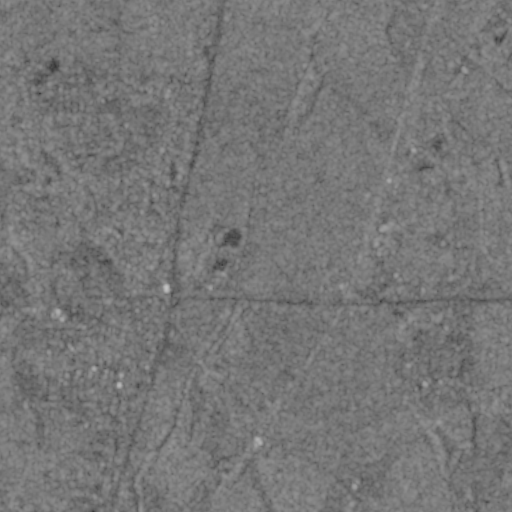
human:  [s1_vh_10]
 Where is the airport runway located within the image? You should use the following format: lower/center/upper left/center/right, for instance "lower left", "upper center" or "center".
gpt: The airport runway is located in the lower left of the image.
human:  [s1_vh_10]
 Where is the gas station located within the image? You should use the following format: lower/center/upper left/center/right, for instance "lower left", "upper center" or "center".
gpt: The gas station is located in the center left of the image.
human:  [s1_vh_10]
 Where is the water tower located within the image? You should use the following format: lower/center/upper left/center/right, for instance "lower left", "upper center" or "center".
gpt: The water tower is located in the upper left of the image.
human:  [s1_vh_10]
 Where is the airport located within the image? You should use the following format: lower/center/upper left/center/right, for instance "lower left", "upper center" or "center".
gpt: There is no airport in the image.

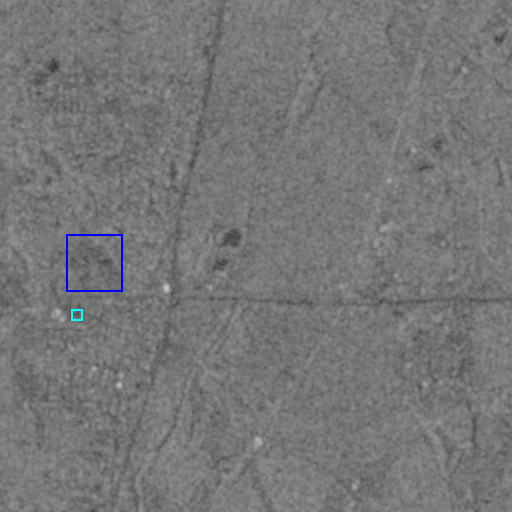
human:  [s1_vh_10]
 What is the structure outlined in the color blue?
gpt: The structure outlined in blue is a park.
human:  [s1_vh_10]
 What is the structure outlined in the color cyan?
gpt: The structure outlined in cyan is a building.
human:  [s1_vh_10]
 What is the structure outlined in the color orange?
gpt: There is no orange outline.